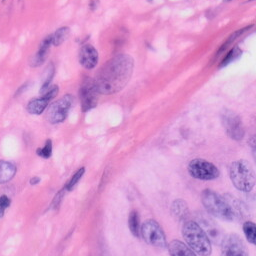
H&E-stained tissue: Skin